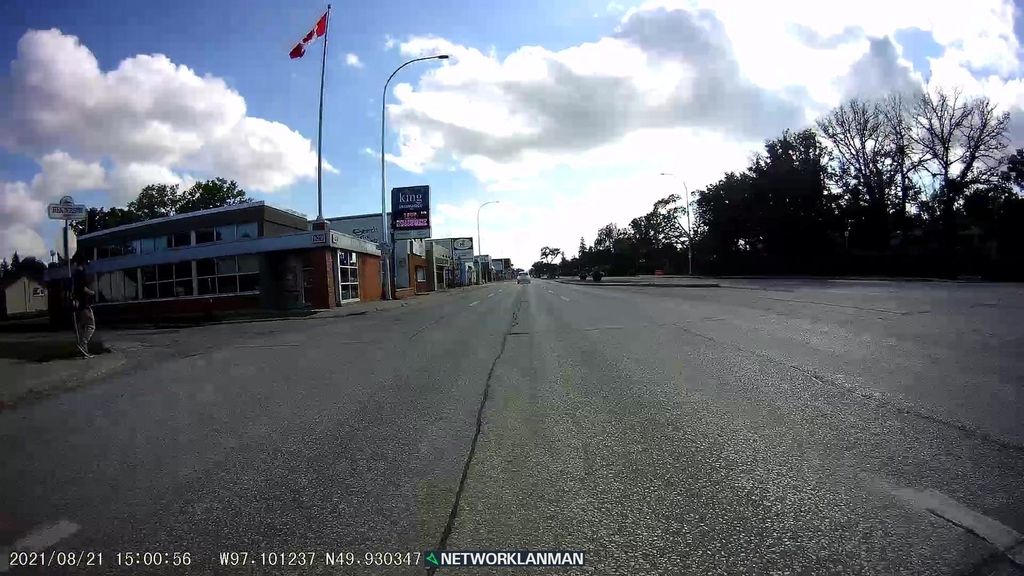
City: winnipeg